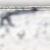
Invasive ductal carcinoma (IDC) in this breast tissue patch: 0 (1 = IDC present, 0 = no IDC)